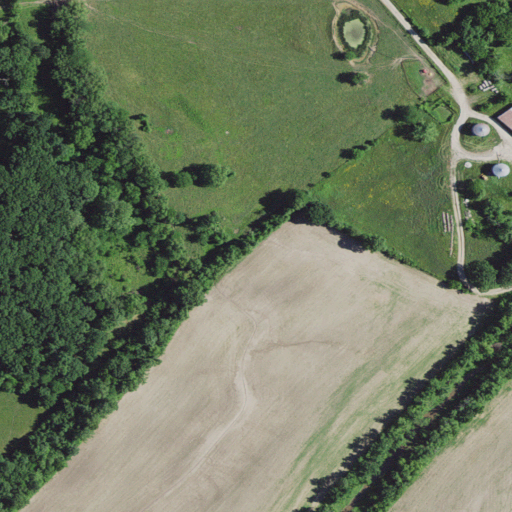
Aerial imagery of valley in Missouri named Sleepy Hollow containing pasture, cultivated crops, deciduous forest, open development, low intensity development, and medium intensity development